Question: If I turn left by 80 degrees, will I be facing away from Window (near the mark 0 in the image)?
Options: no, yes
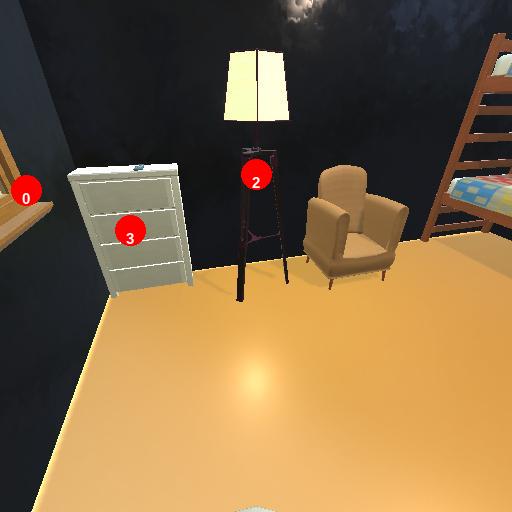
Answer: no